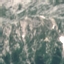
Land use / land cover class: HerbaceousVegetation